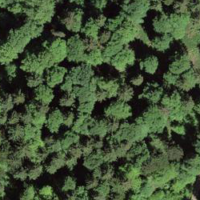
EUNIS habitat code: 44
Species observed at this site:
Oxalis acetosella